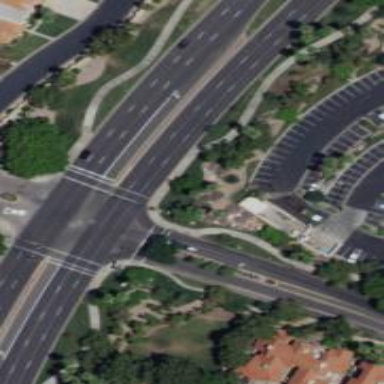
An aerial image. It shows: Solid stop line on the road.